Field crop: tomato
Growth stage: 1
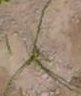
Species: cyperus